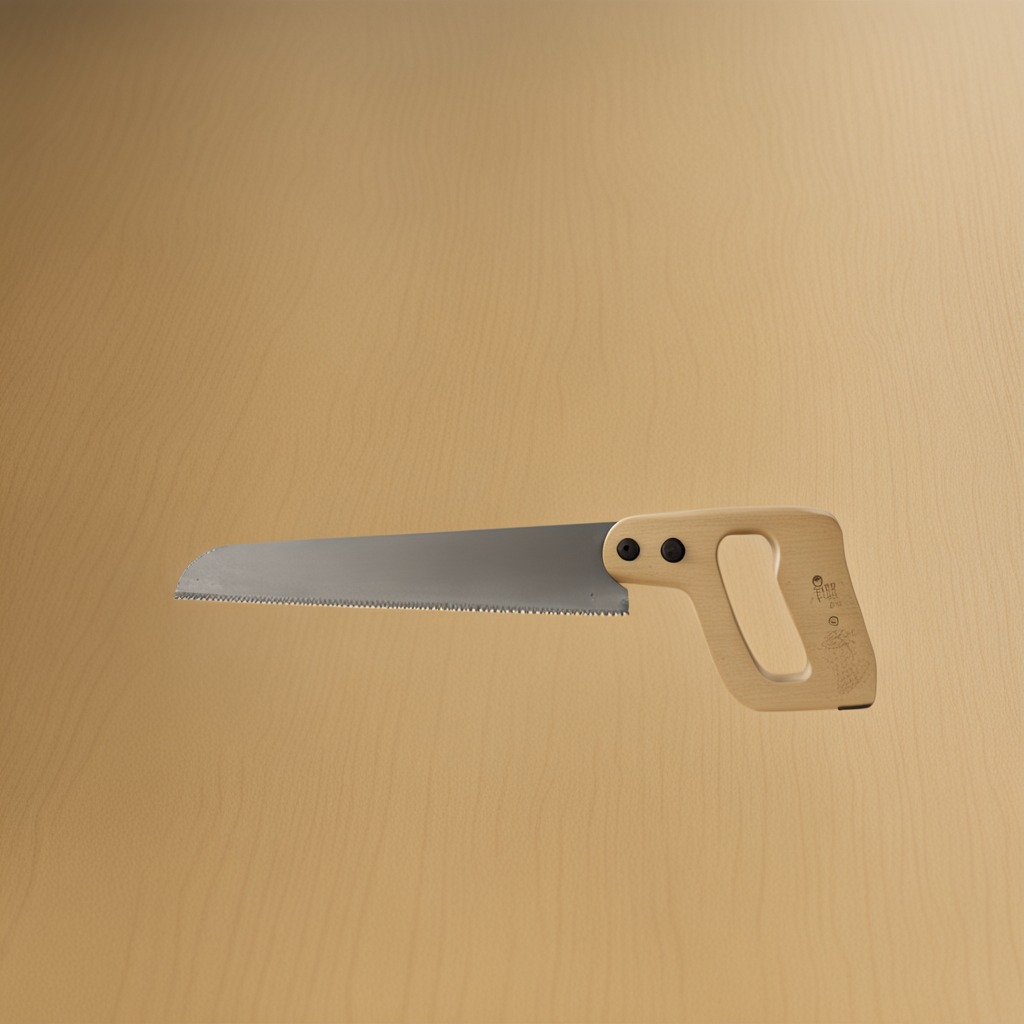
A metal saw is lying on a plywood surface in a paint workshop lit by afternoon window light.